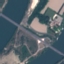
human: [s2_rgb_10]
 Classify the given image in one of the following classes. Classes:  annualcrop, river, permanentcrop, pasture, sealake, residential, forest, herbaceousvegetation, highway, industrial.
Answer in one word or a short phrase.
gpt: Highway